Interaction volume radius: 10 \u00c5
Interaction volume height: 30 \u00c5
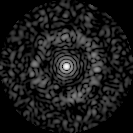
Disorder parameter: 0.8435